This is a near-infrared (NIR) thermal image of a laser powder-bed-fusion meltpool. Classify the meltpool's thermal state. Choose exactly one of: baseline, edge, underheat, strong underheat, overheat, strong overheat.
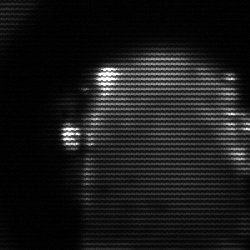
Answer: baseline